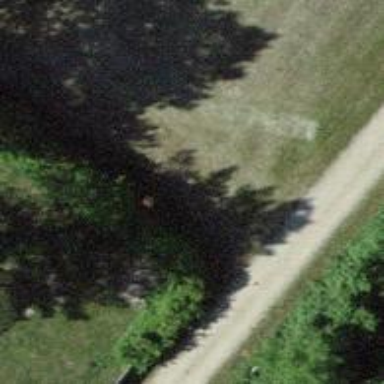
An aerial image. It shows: Aerial marker on support pole.